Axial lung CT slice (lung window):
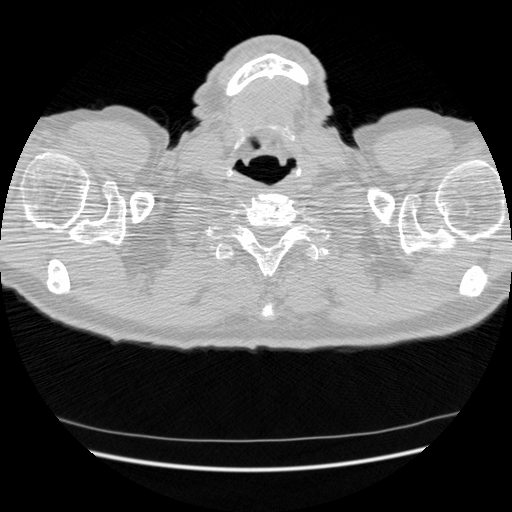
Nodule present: no